Chest X-ray. View position: PA
Patient age: 40
Patient sex: M
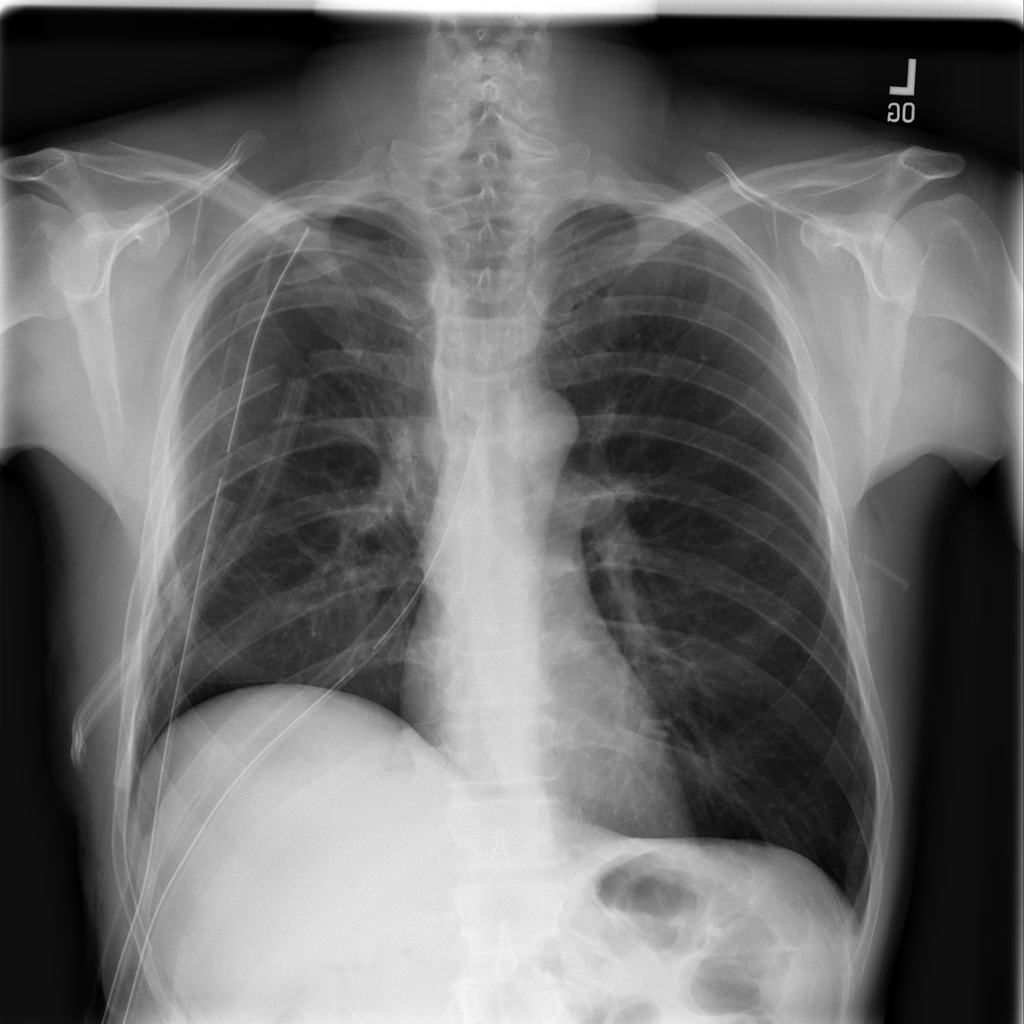
Finding: Pneumothorax